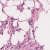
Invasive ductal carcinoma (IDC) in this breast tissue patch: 1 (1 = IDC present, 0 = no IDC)